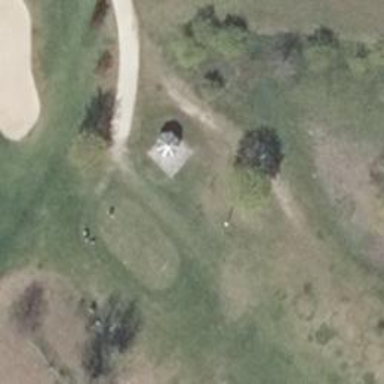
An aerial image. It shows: Golf tee.